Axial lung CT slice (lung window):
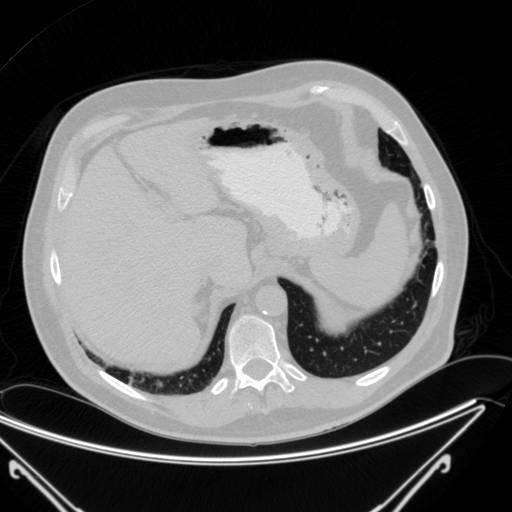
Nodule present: no